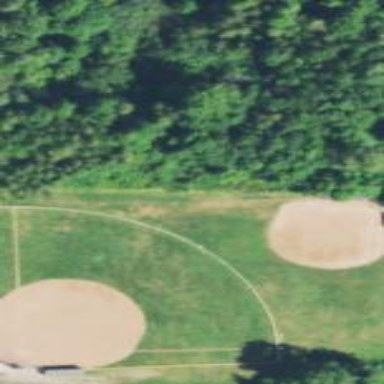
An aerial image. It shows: Baseball pitch for leisure land.